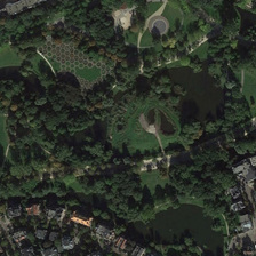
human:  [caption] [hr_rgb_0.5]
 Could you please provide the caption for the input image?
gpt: Several families by the park.

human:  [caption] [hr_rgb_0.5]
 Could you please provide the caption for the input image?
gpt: Lots of green coverage around urban areas, green plants and many buildings.

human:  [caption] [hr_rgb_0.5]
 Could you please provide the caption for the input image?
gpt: A lot of greening covers urban areas, green plants and many buildings.

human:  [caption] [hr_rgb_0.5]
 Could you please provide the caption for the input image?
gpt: look, the park is green .

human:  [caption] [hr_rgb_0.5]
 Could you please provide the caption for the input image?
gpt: There are several families near the park.